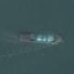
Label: civil